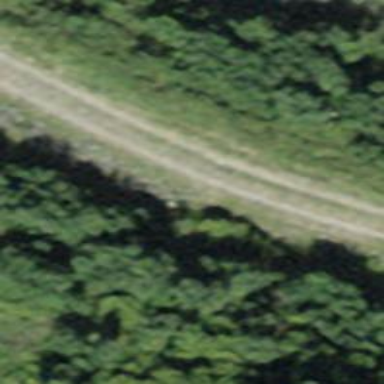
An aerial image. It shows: Track road with grade4 tracktype.